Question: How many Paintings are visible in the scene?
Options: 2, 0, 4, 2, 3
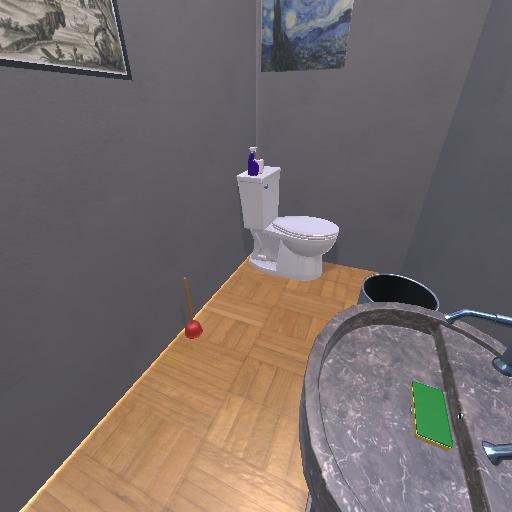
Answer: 2